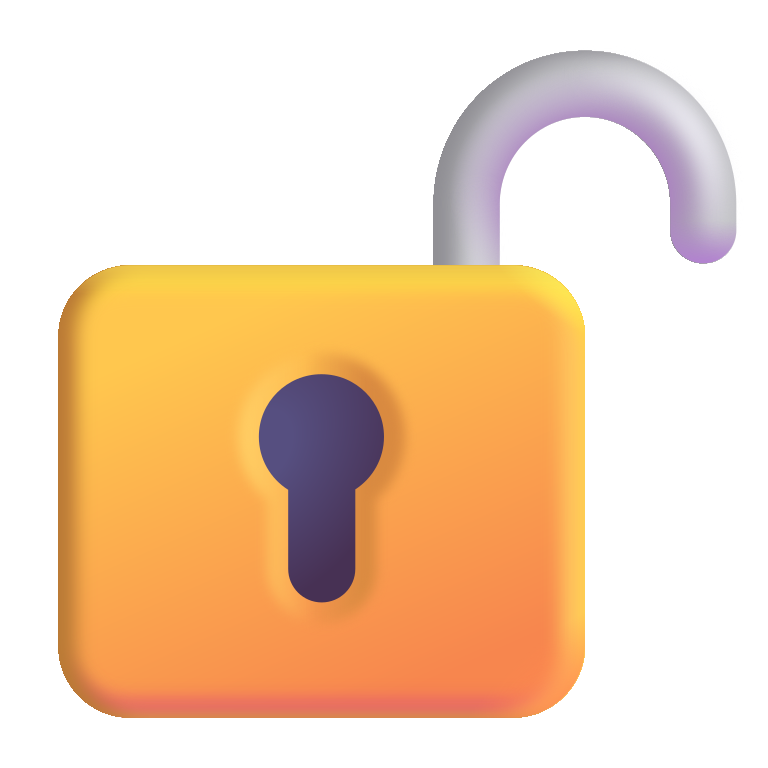
unlocked color